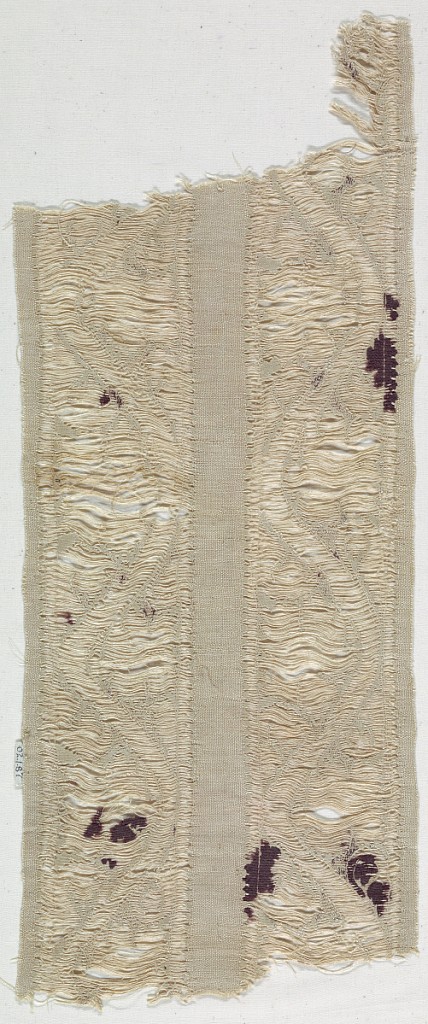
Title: Fragment
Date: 5th–7th century
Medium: Warp: S-spun linen. Weft: S-spun linen; S-spun wool Technique: Slit tapestry
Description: Pair of bands with a serpentine pattern of leaves. Monochrome type, dark purple wool and undyed linen.